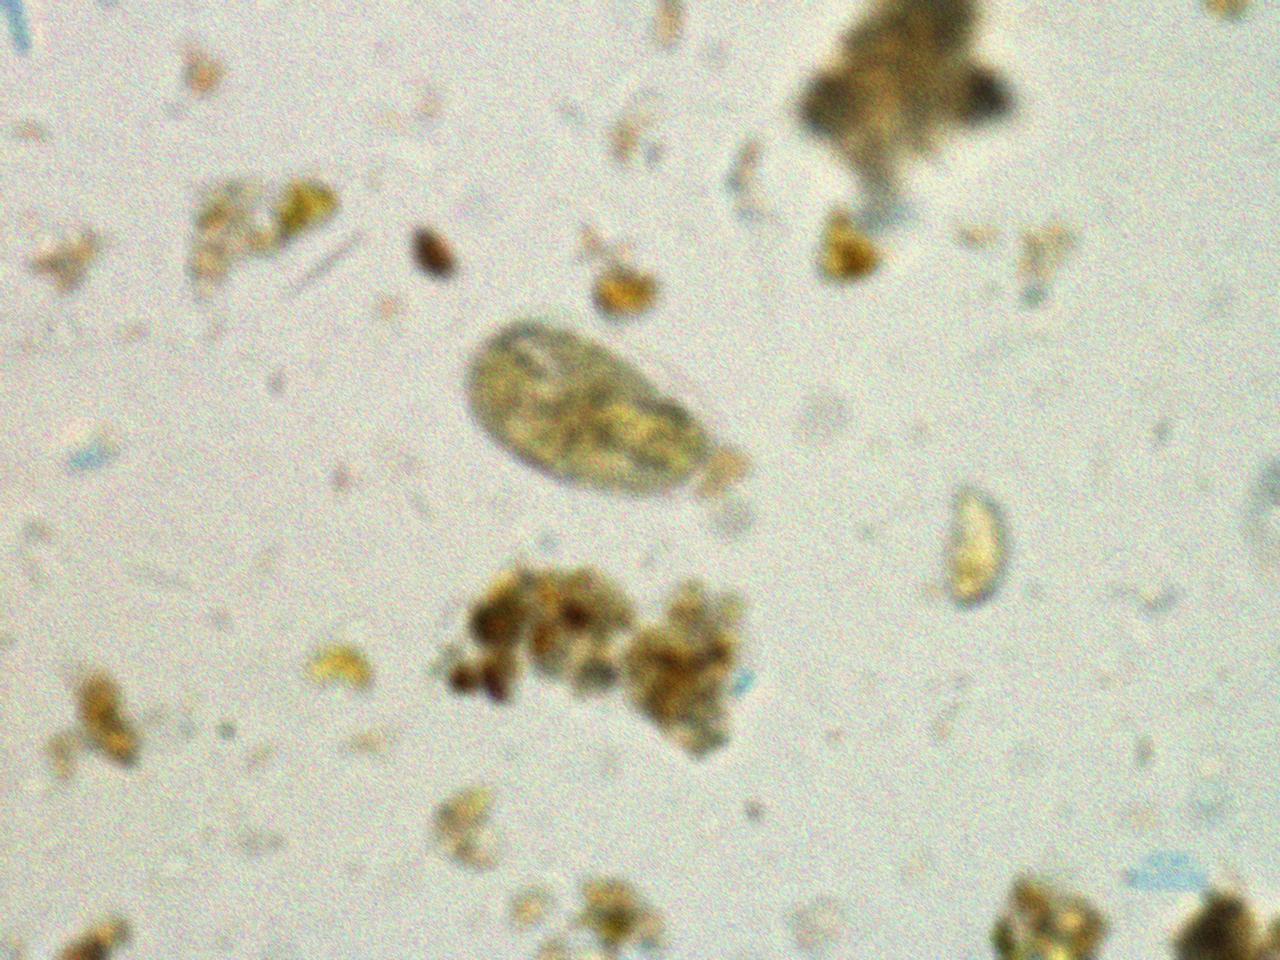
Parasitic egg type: Hookworm egg